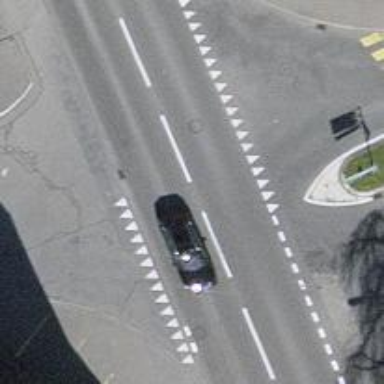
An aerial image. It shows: Road with "give way" sign.